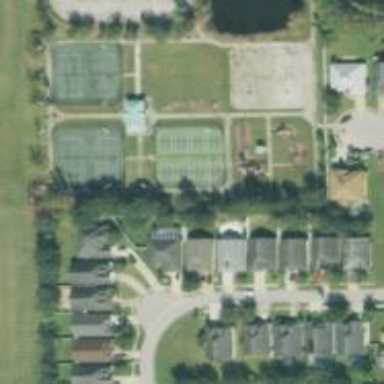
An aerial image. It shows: Tennis court on the leisure land pitch.